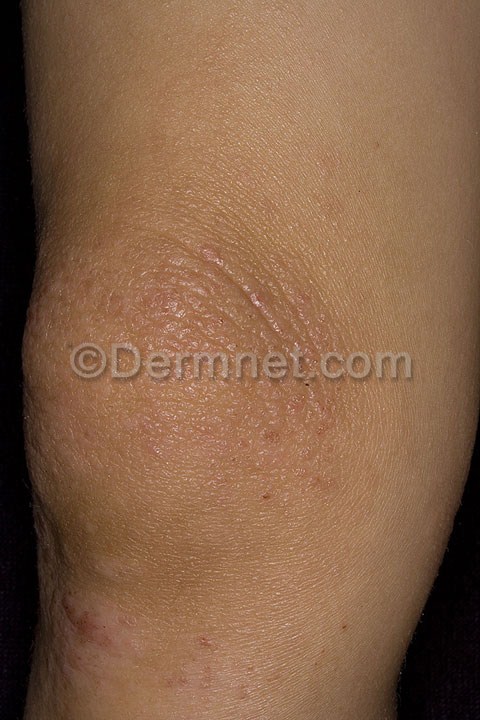
Disease: Atopic Dermatitis Photos